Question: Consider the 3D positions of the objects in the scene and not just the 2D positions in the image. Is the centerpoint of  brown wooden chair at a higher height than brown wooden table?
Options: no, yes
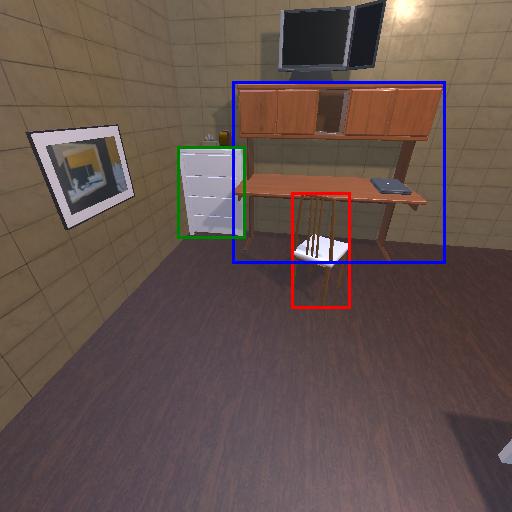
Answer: no